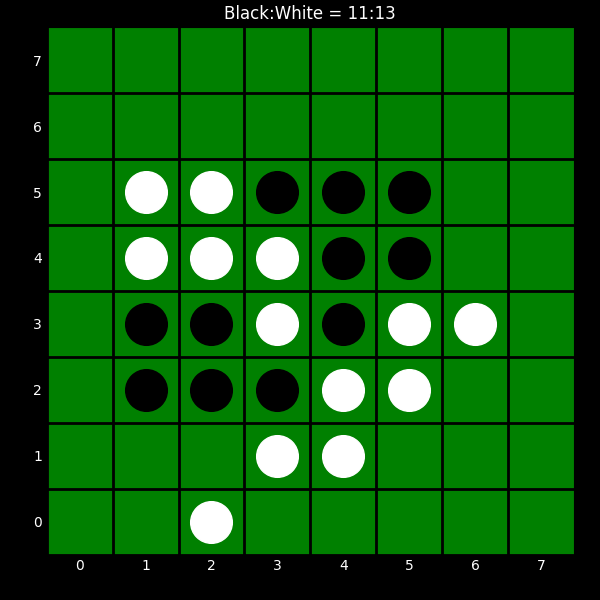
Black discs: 11
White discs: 13